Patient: sex F, age 60
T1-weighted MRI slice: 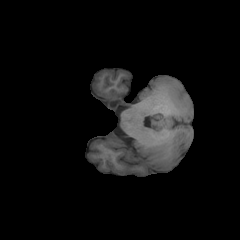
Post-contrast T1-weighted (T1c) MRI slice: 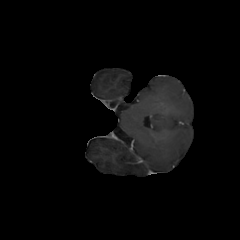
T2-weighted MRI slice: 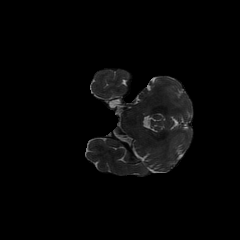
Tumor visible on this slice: no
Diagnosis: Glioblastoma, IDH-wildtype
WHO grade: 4